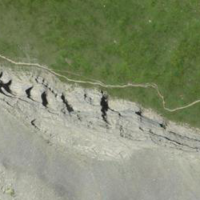
EUNIS habitat code: 26
Species observed at this site:
Parnassia palustris
Silene acaulis
Saxifraga paniculata